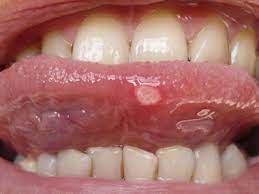
Condition: Mouth Ulcer